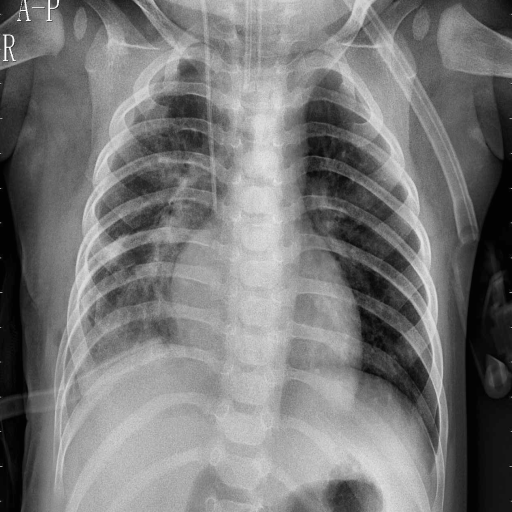
Finding: PNEUMONIA